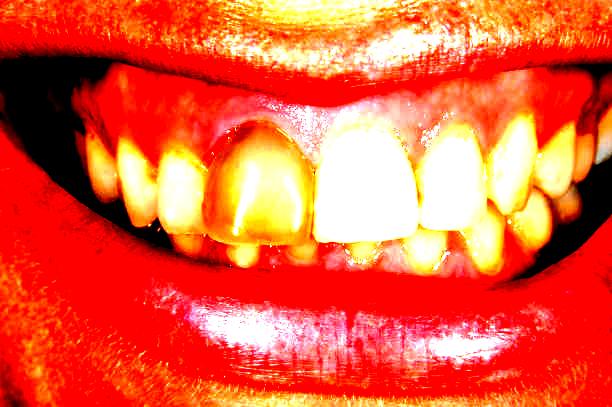
Condition: Gingivitis